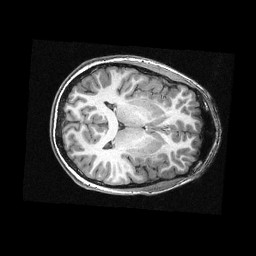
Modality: T1w
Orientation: axial
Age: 11
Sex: male
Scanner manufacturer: siemens
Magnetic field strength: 3 T
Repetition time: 2.3 s
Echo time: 0.00336 s